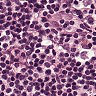
Metastatic tissue present: no